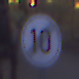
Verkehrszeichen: EndeGeschwindigkeit10
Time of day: Night
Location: Outdoor (Suburban)
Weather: PartlyCloudy
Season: NotSpecified
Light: Artificial